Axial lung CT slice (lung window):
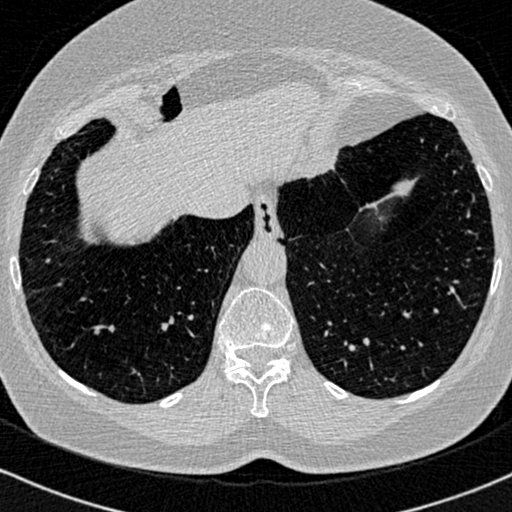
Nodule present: no